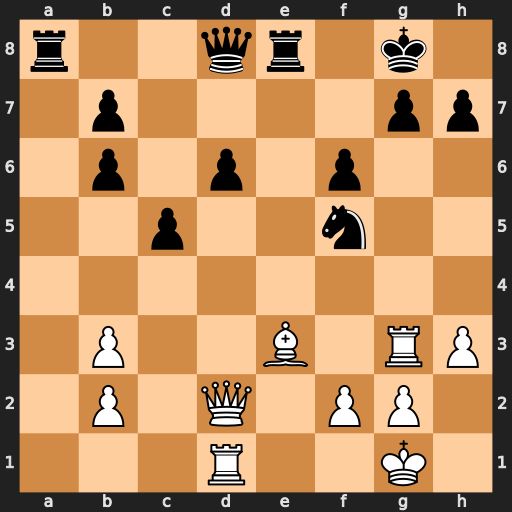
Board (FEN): r2qr1k1/1p4pp/1p1p1p2/2p2n2/8/1P2B1RP/1P1Q1PP1/3R2K1
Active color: w
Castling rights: -
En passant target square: -
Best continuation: Qd5+ Kh8 Qxf5